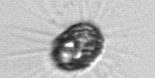
Label: Corethron_hystrix